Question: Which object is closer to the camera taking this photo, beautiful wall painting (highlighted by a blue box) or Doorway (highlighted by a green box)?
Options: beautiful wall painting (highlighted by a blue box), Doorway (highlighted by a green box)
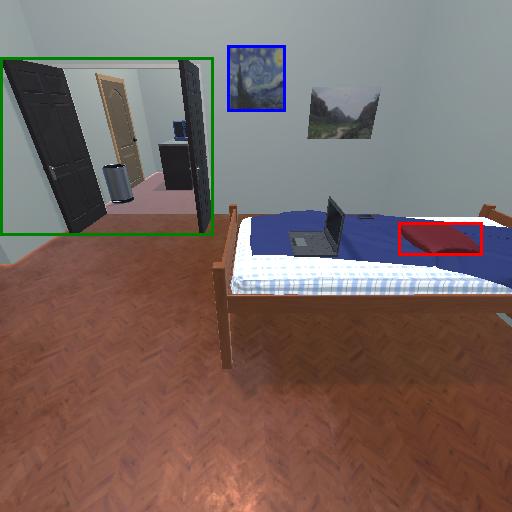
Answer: beautiful wall painting (highlighted by a blue box)